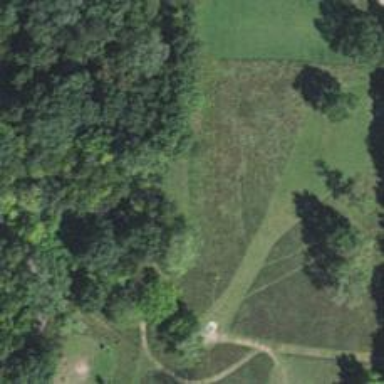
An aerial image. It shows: Disc golf tee area.